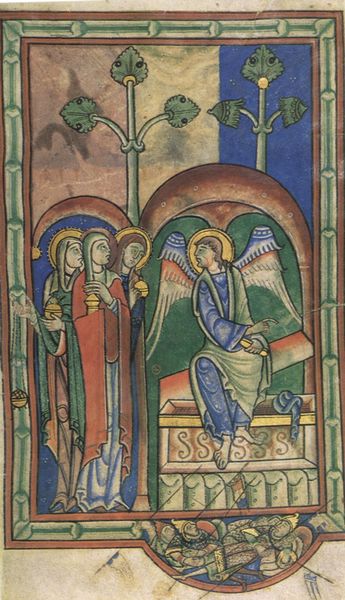
Titel: Psalter mit Gebeten
Institution: London, British Library
Schlagwörter: baum, frau, pflanze, engel, schlafen, buch, soldat, waffe, rüstung, pergament, grab, mittelalter, maria, magdalena, grabstätte, salböl, auferstehung, mittelalterlich, buchmalerei